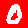
Digit: 0